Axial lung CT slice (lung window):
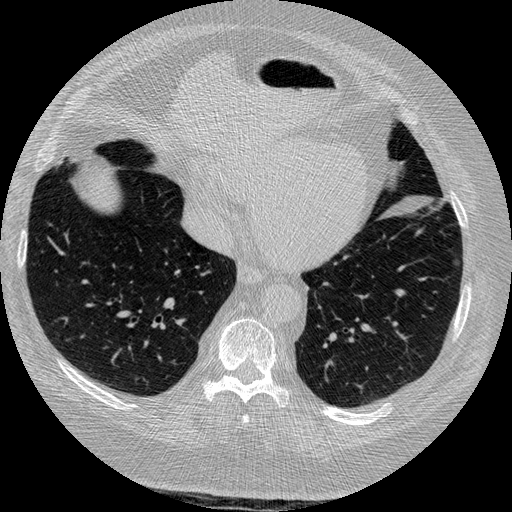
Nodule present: yes
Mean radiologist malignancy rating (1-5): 3